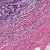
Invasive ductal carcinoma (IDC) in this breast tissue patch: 1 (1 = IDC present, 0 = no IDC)